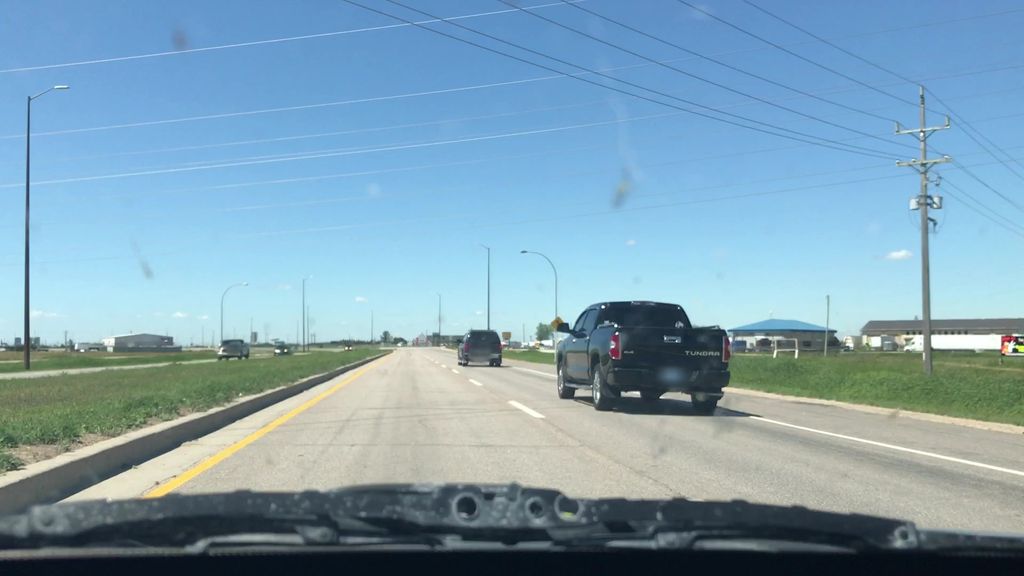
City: winnipeg